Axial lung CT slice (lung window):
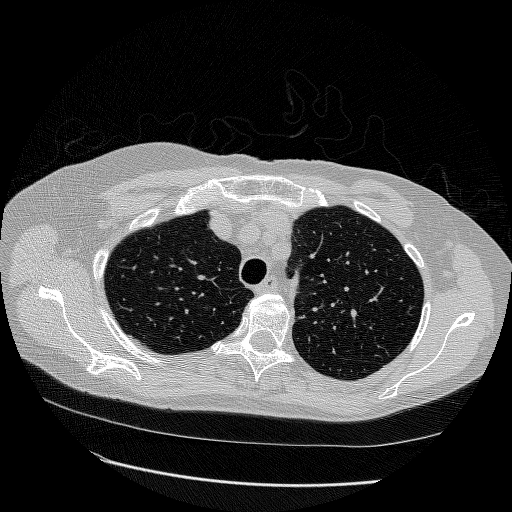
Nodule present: no